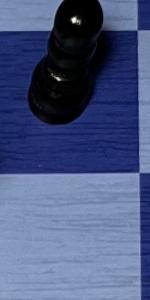
Label: Empty